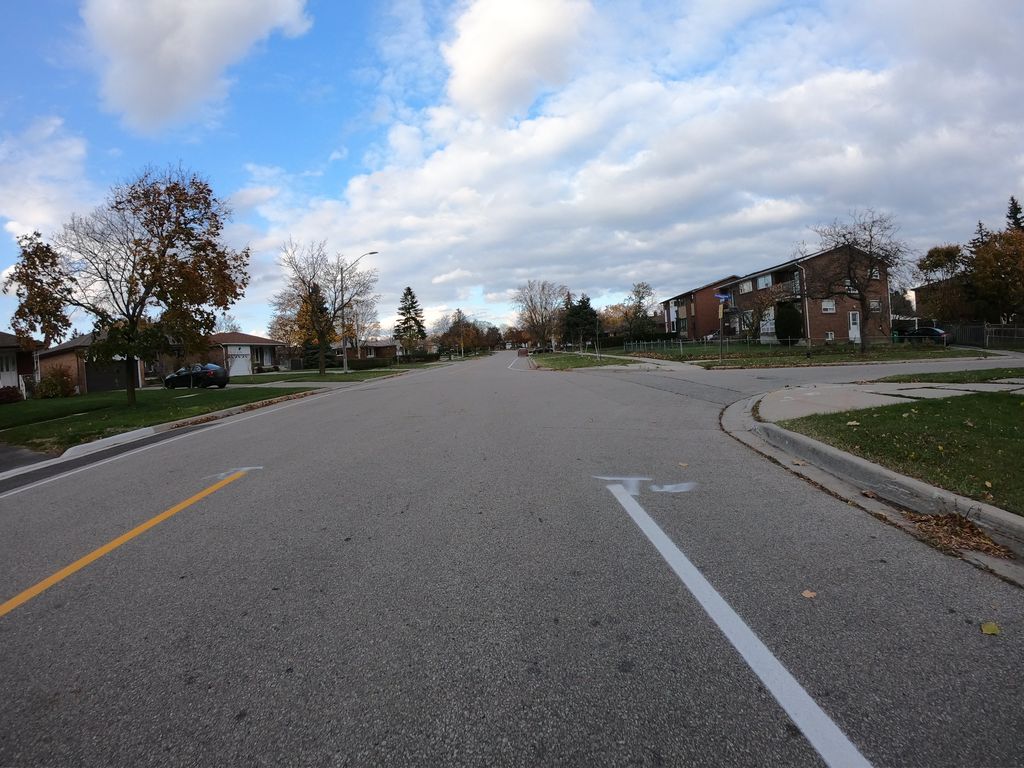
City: toronto